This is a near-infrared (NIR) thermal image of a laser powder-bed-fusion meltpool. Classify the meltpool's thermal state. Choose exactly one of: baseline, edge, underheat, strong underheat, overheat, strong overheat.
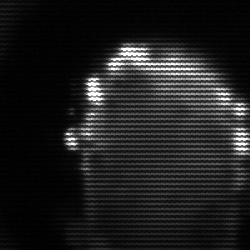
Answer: baseline